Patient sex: M
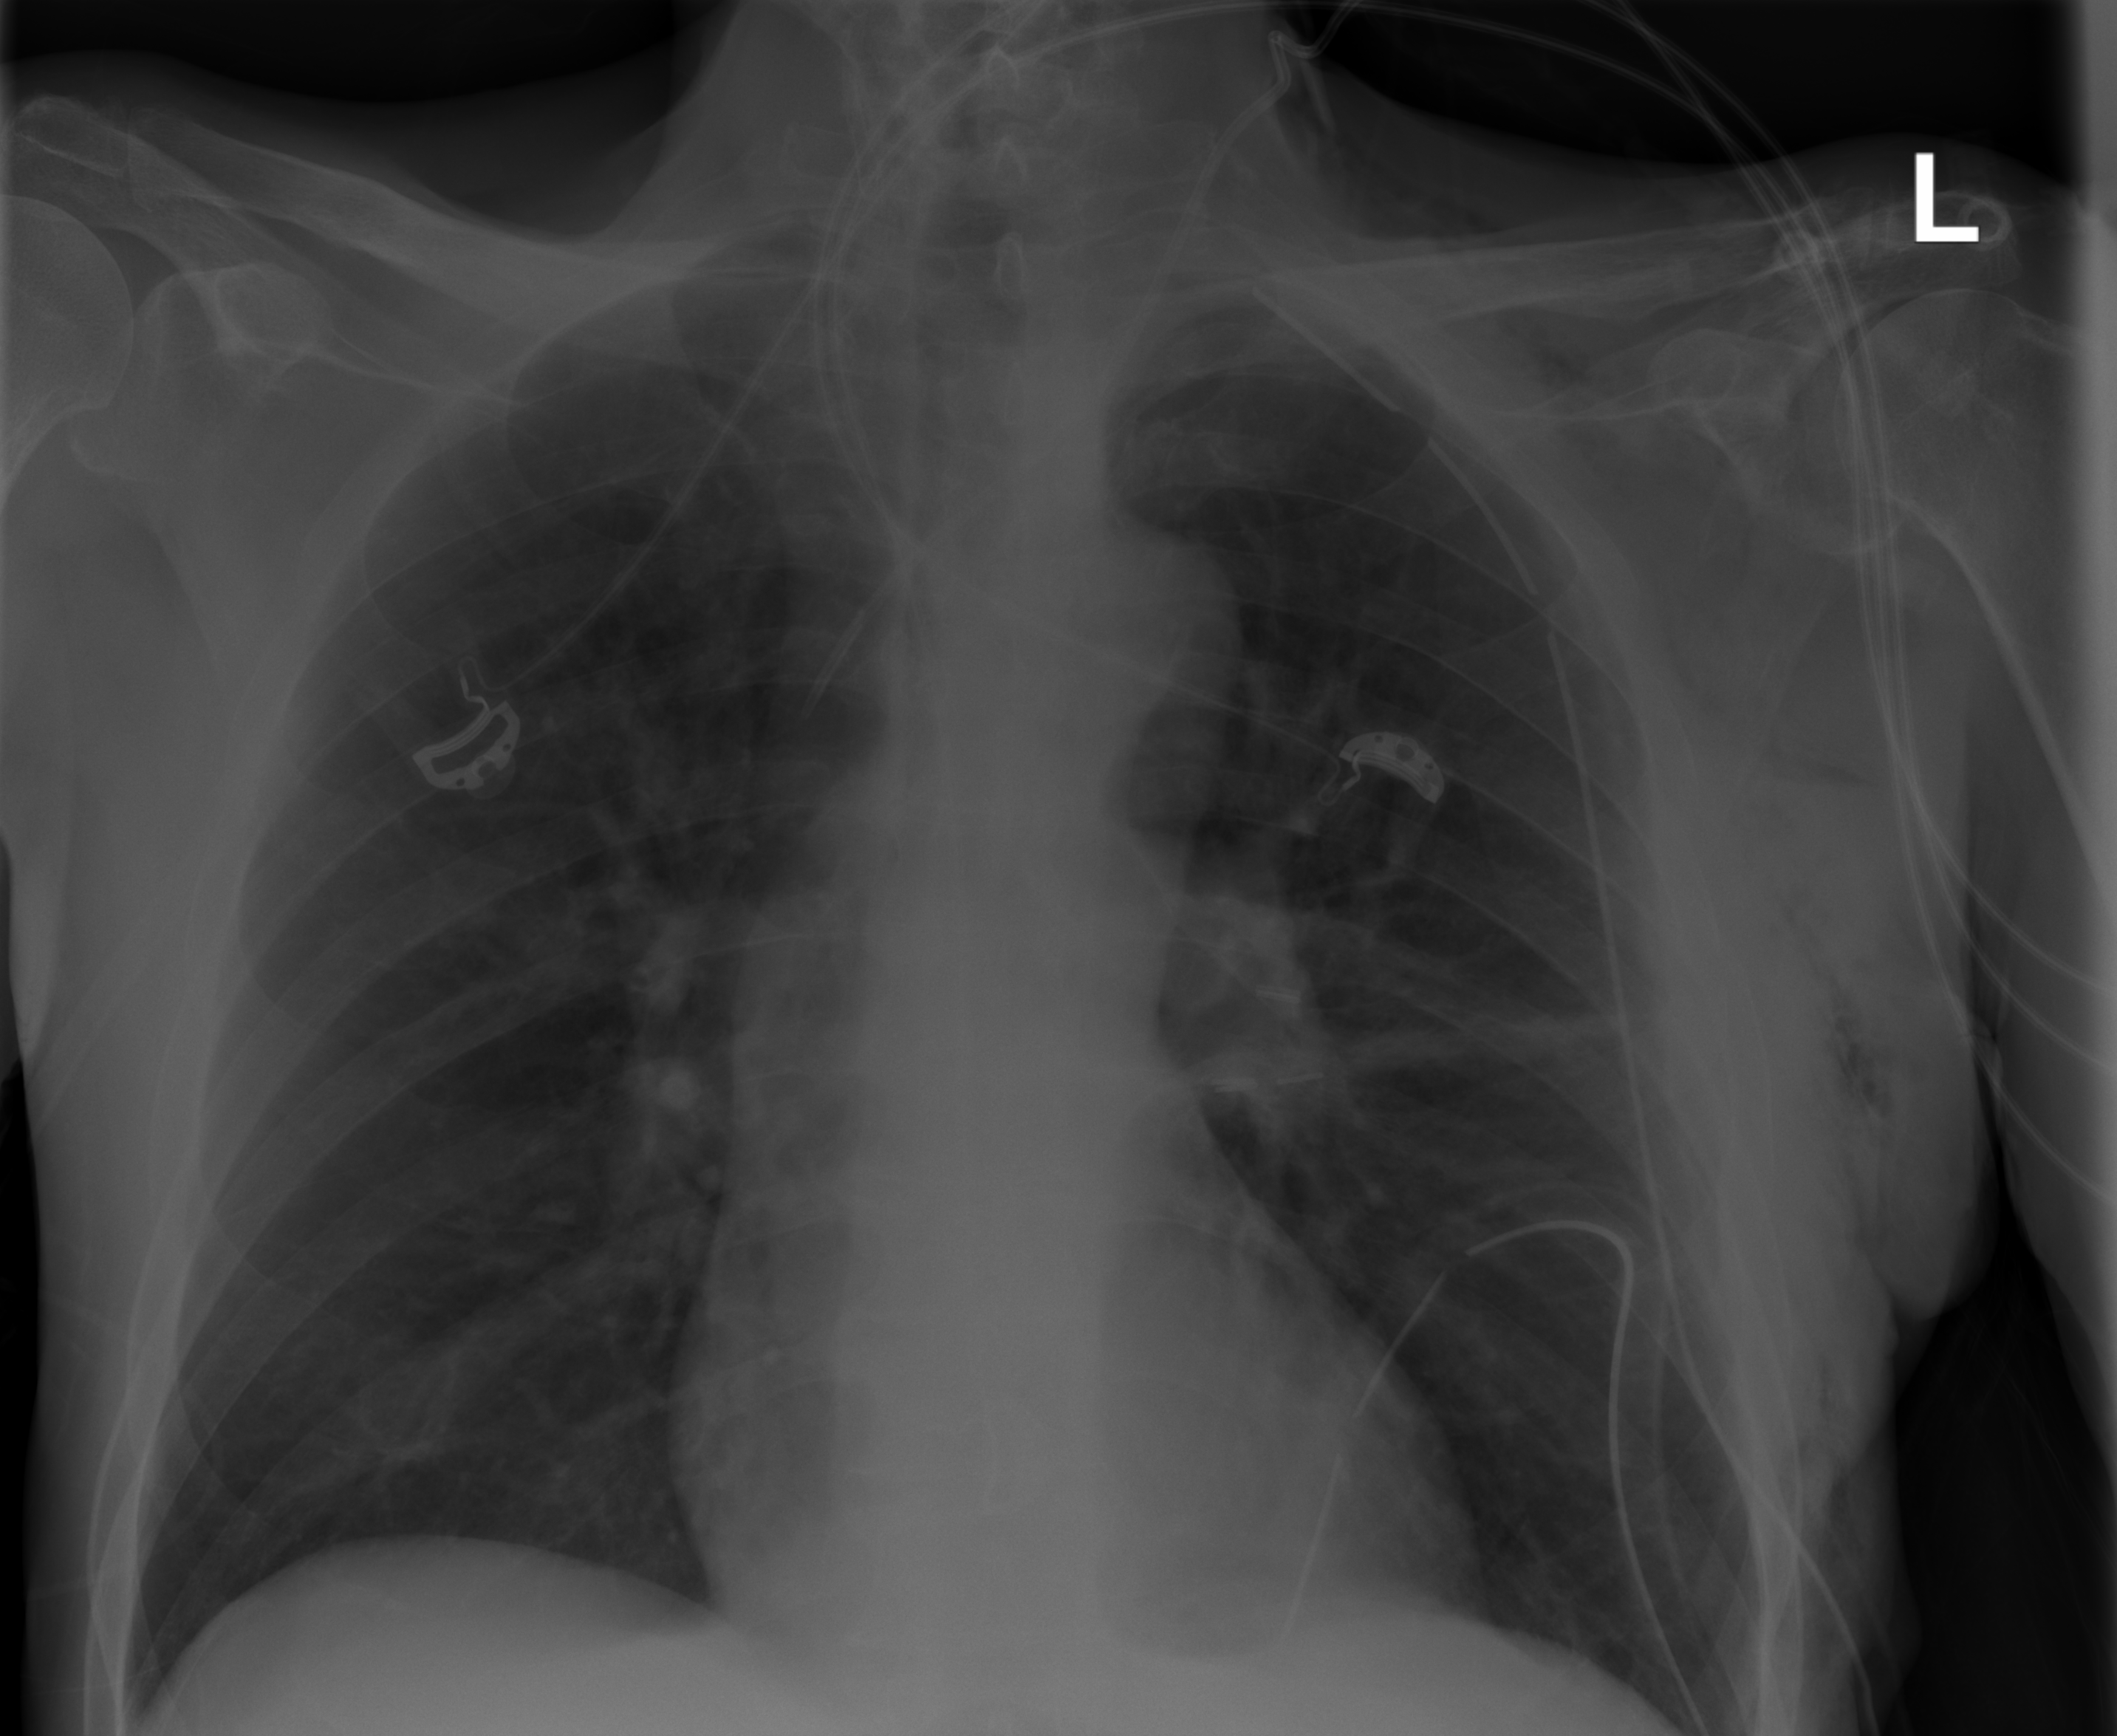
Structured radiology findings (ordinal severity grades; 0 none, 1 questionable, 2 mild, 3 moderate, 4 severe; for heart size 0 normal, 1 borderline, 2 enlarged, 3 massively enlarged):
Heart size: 0
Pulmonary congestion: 0
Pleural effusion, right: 0
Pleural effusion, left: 0
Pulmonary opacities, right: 0
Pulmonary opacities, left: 2
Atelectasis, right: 0
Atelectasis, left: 2